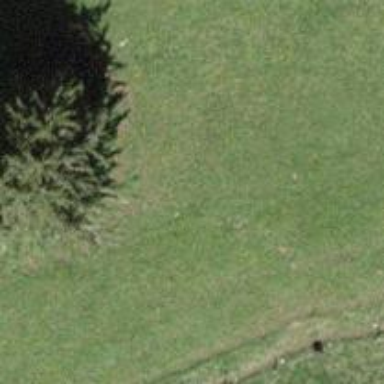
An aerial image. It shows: Evergreen needleleaved tree typically found in agricultural areas.